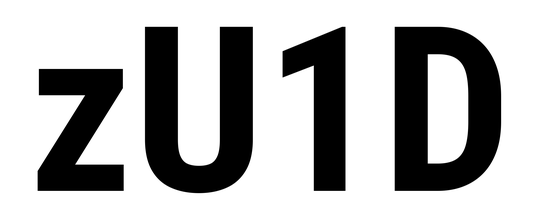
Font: Roboto_Condensed_Bold